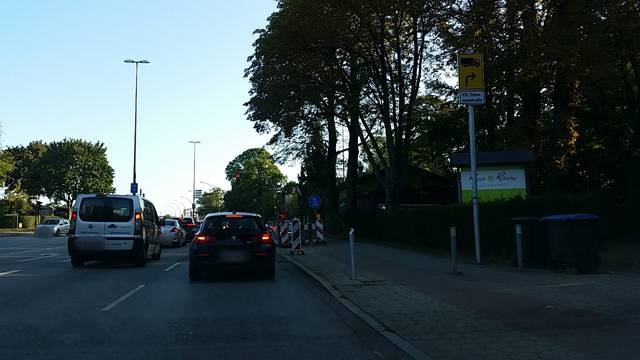
Region: Germany
Coordinates: 53.57, 9.918